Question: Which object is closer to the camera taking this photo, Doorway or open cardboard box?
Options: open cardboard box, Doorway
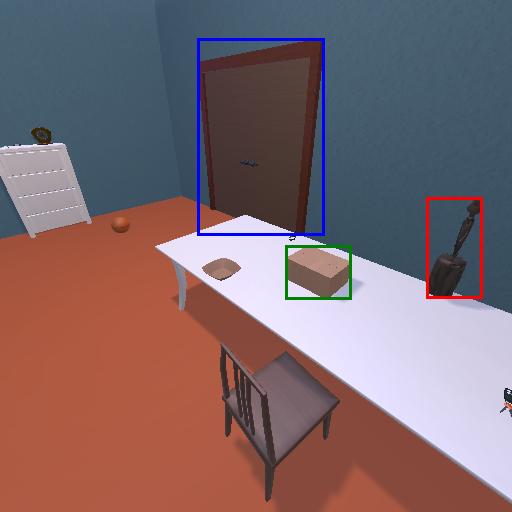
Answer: open cardboard box